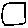
Label: square